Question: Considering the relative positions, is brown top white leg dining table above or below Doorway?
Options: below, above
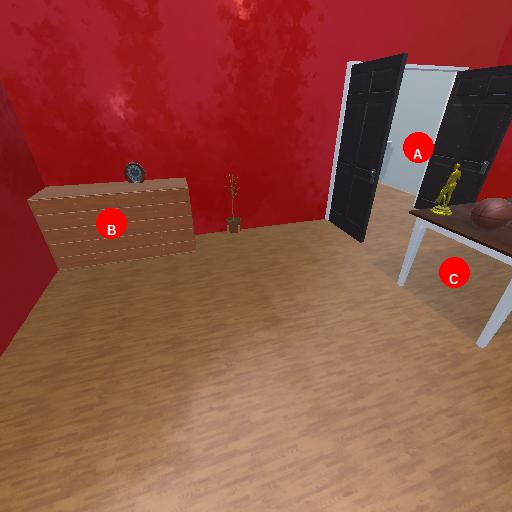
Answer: below